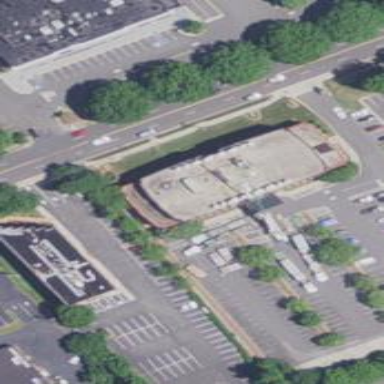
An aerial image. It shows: Healthcare clinic.